Frequency: 80000
Velocity: 0,248
Power: 17,2
Pulse duration: 0,0000001
Pass count: 1
Magnification: 10
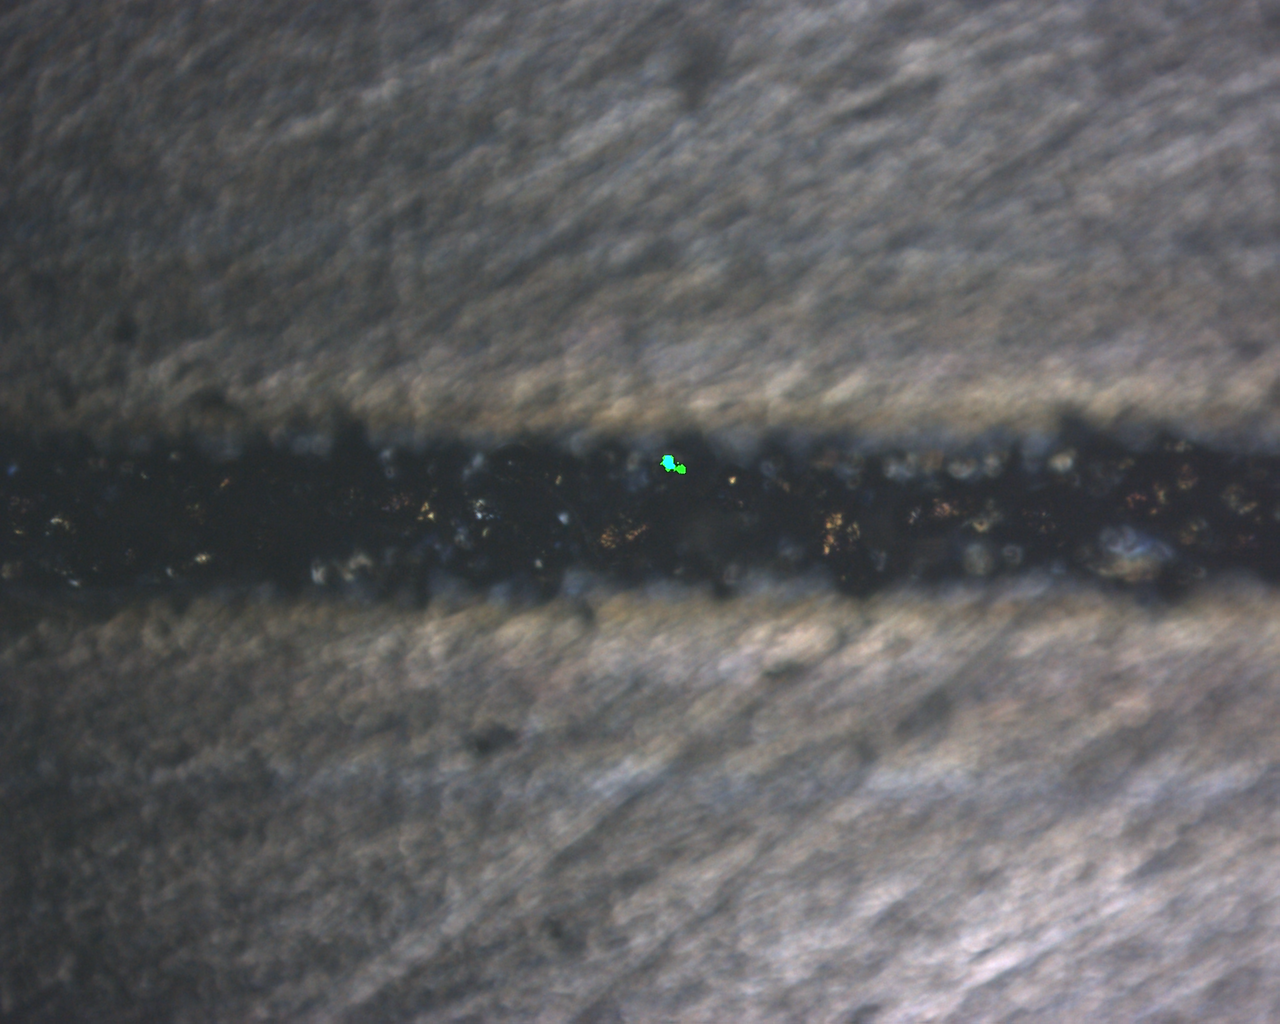
Measured width: 154.892
Other width: 60.361